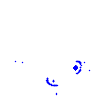
Particle: kaon